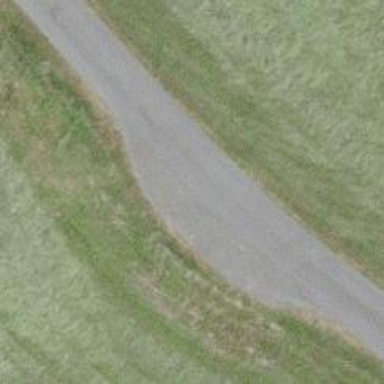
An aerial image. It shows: Passing place on the road.